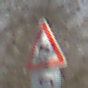
Verkehrszeichen: SchleuderOderRutschgefahr
Zusatzzeichen unten: RichtungsangabeDurchPfeile2
Umgebung: Outdoor, Nature
Tageszeit: MorningAfternoon
Wetter: Clear
Licht: Natural
Jahreszeit: Winter
Kontrast: HighContrast